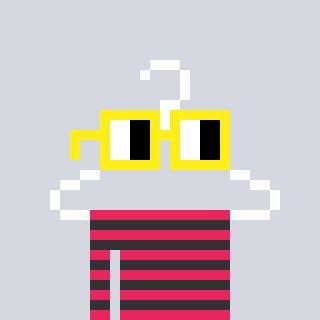
a pixel art character with square yellow glasses, a hanger-shaped head and a grayscale-colored body on a cool background